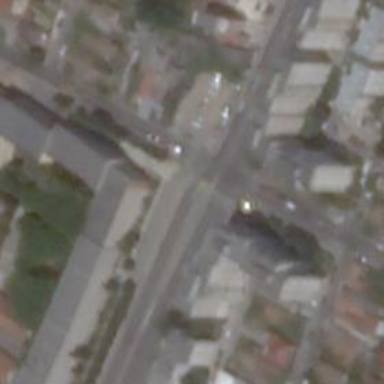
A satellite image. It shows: Marked crossing on the road.